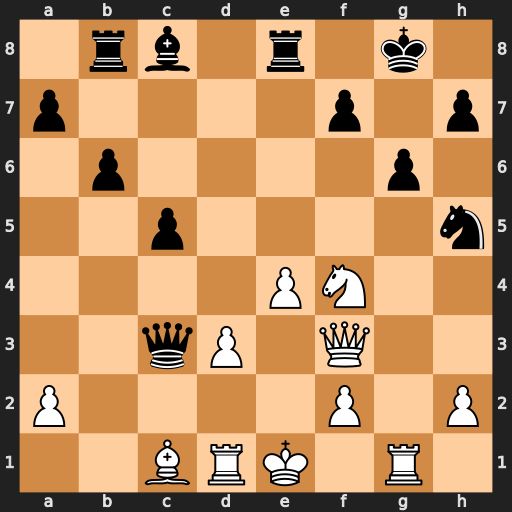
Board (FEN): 1rb1r1k1/p4p1p/1p4p1/2p4n/4PN2/2qP1Q2/P4P1P/2BRK1R1
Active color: w
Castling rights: -
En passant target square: -
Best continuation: Bd2 Qf6 Qxh5